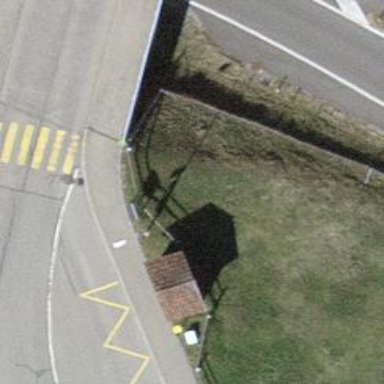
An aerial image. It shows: Orange guidepost providing information.